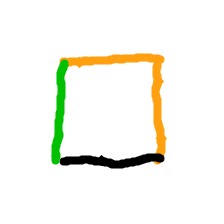
Shape: square